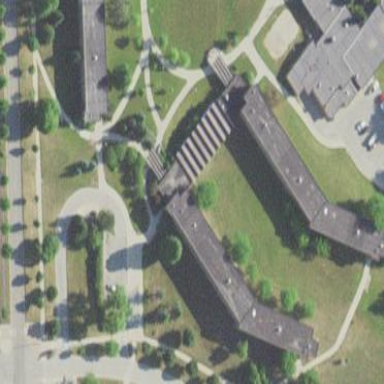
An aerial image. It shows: University building.